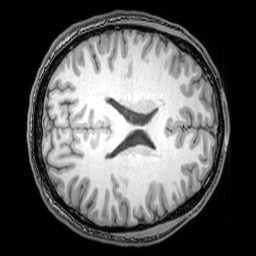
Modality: T1w
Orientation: axial
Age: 24
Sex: male
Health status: healthy
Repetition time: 0.081 s
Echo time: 0.037 s